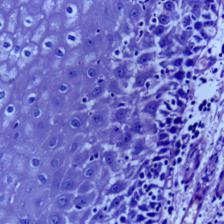
Diagnosis: OSCC